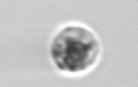
Label: Amoeba